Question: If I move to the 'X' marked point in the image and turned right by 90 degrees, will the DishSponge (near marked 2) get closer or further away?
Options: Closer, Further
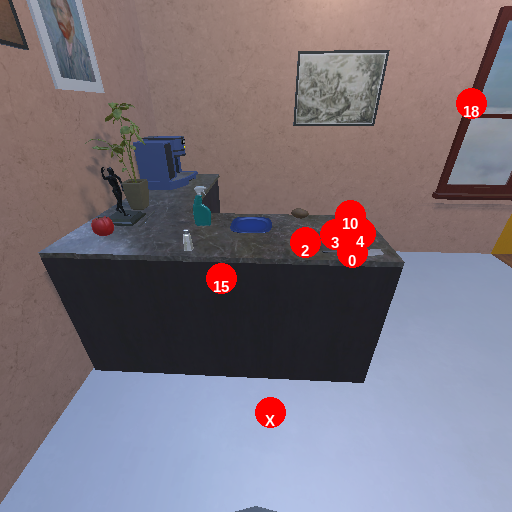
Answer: Closer